Question: I am developing a winform application using c# I have successfully implemented a way to restrict textbox to two decimal places. How can I do it to one decimal place. ?
My code for two decimal places.
'''
private void txtHraRep_KeyPress(object sender, KeyPressEventArgs e)
{
if (char.IsNumber(e.KeyChar) || e.KeyChar == '.')
{
if (Regex.IsMatch(
txtHraRep.Text,
"^\d*\.\d{2}$")) e.Handled = true;
}
else e.Handled = e.KeyChar != (char)Keys.Back;
}
'''
to "^\d*\.\d{1}$")) e.Handled = true;

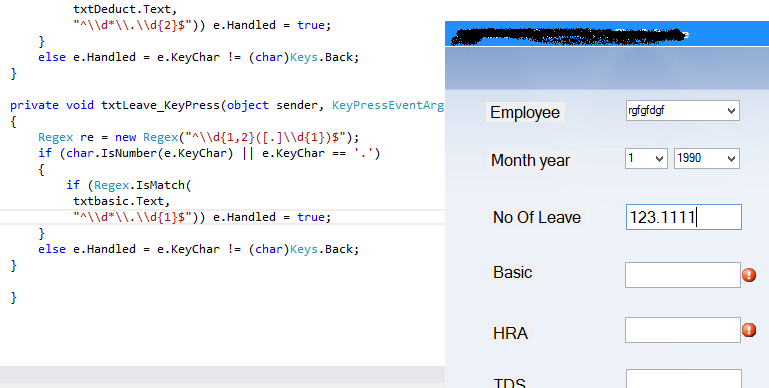
Answer: You can do this without regex by just checking where the decimal separator is in your text and then making sure that is 2 less than the length of the string (1 decimal place and 1 less for array length)
'''
var decSeparator = CultureInfo.CurrentCulture.NumberFormat.NumberDecimalSeparator;
var idx = txtBasic.Text.IndexOf(decSeparator);
if(idx + 2 >= txtBasic.Text.Length)
...
'''